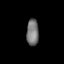
Tissue: prostate
Cell type: Myeloid cells
Senescence score: 0.6976
Nuclear area (px): 318
Mean DAPI intensity: 117.292